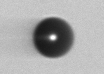
Label: bead